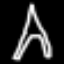
Label: The Eiffel Tower